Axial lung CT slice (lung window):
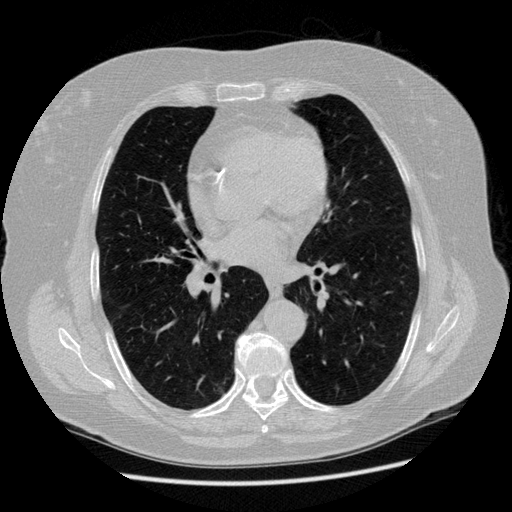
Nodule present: no